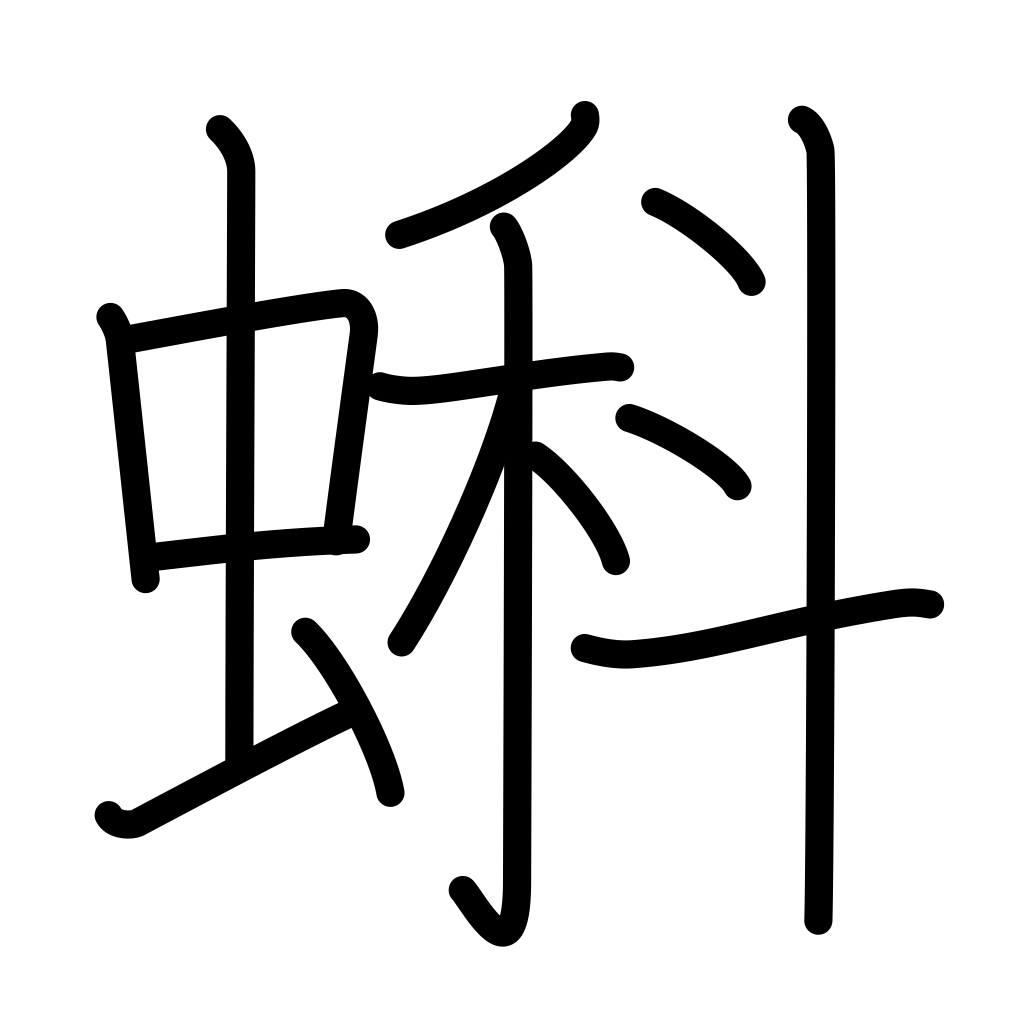
Meaning: tadpole